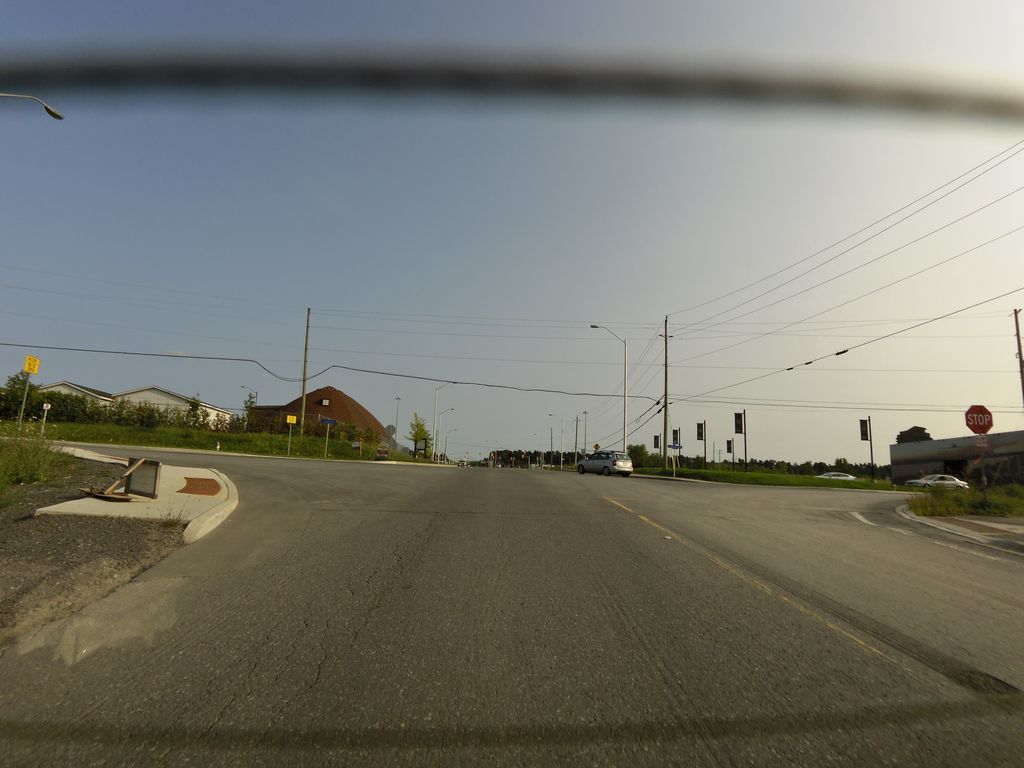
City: ottawa-gatineau